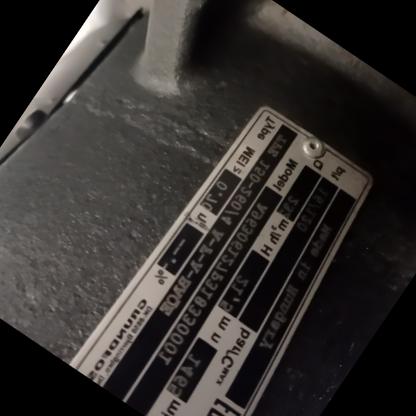
Klasa: tabliczka-znamionowa